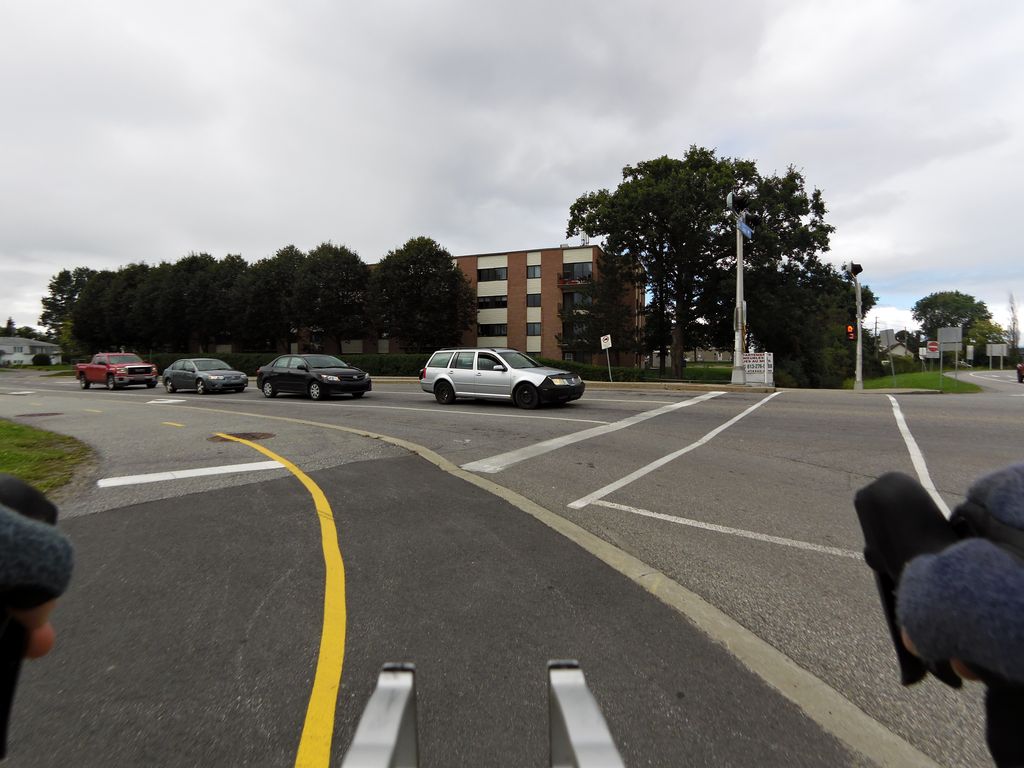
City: ottawa-gatineau